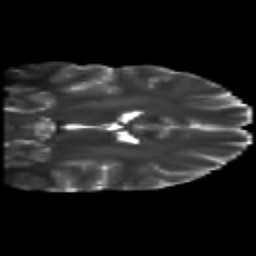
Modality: T2w
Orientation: coronal
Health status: healthy
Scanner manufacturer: siemens
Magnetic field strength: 3 T
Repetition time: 10 s
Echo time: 0.092 s